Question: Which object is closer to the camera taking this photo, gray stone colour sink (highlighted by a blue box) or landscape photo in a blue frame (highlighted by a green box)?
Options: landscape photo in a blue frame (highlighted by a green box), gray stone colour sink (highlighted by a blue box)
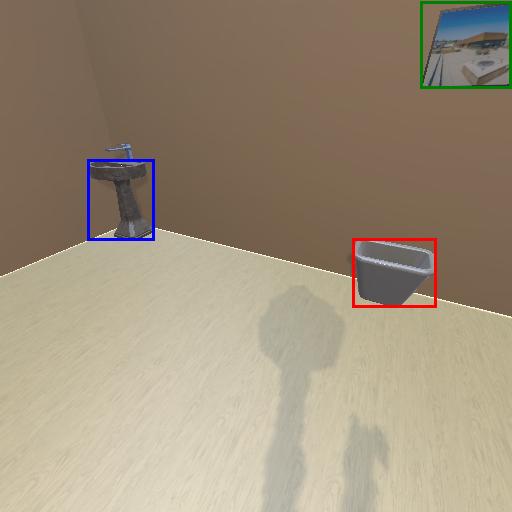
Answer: landscape photo in a blue frame (highlighted by a green box)